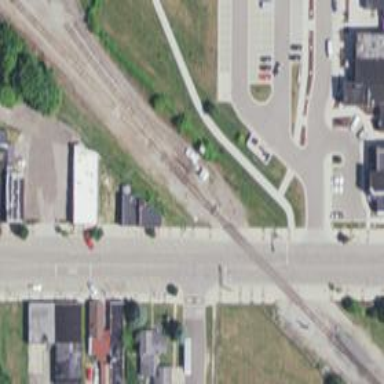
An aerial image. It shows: Railway crossing.